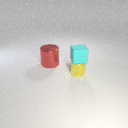
small yellow metal cylinder to the right of large red metal cylinder